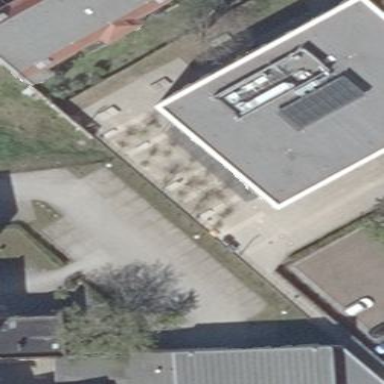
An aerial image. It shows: Parking area with paving stones.